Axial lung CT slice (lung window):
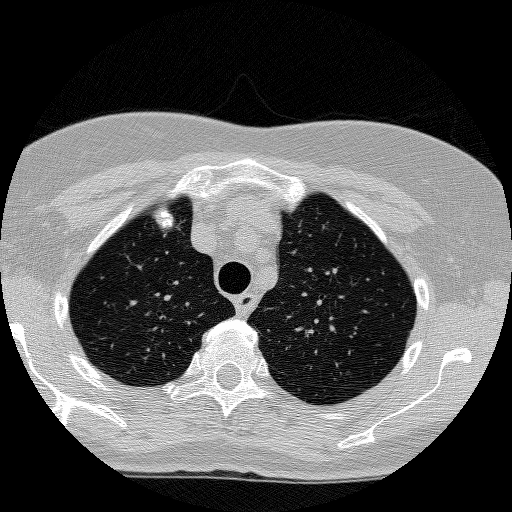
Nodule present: no